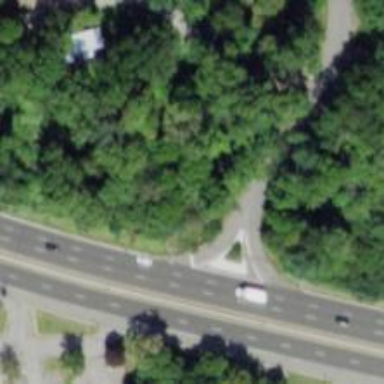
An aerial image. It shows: Trunk link highway.